Question: I'm responsible for maintaining the company API documentation. Our API is written ASP.NET. I recently switched to using Swashbuckle 5.6.0 which is working nicely.
The issue I've come accross is this:
We separate our data models into Post data and Get data, for example 'WebAccountGetData.cs' and 'WebAccountPostData.cs'. The Post data can be used when creating (POST) and updating (PUT).
Most, if not all, fields in the Post data classes are nullable, when an API method is called, the stored proc returns error messages describing what fields are missing/required. The API doesn't handle required fields.
Using nullable fields means Swashbuckle will not add a Required flag to the documentation. But we would like to show whether a field is required or not, based on the Http method used (Post/Put).

I'm aware that I can use the '[Required]' attribute from the System.ComponentModel.DataAnnotations namespace, but this will apply the Required flag to both the POST and PUT methods, which we do not want.
Idealy, I'd like to use a custom Attribute where I can specify whether a field is required in the Post or Put method.
'''
public class ApiRequiredAttribute : Attribute
{
public bool RequiredInPost
{
get;
set;
} = false;
public bool RequiredInPut
{
get;
set;
} = false;
}
'''
And then use it like so:
'''
[ApiRequired(RequiredInPost = true)]
public int? ApprovalStatusId
{
get;
set;
}
'''
Is there a way to use a custom 'IDocumentFilter', 'IOperationFilter' or 'ISchemaFilter' to apply changes (like toggling the required flag) to the schema properties of a model field? Or is it not possible in Swashbuckle to reference Attributes on a model?
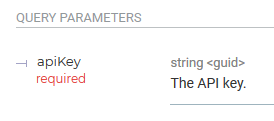
Answer: I've managed to find a solution!
I created an 'IOperationFilter' that creates new schemas for POST and PUT methods, based on properties with my custom 'ApiRequired' attribute (see original question).
'''
internal class ApplyRequiredAttributeFilter : IOperationFilter
{
public void Apply( Operation operation, SchemaRegistry schemaRegistry, ApiDescription apiDescription )
{
HttpParameterBinding[] parameterBindings = apiDescription.ActionDescriptor.ActionBinding.ParameterBindings;
foreach ( HttpParameterBinding binding in parameterBindings ) {
PropertyInfo[] properties = binding.Descriptor.ParameterType.GetProperties();
// If the type is not an object and has no properties, ignore it.
if ( properties.Length == 0 ) {
continue;
}
Parameter modelParamater = operation.parameters.Last();
if ( modelParamater == null ) {
continue;
}
string schemaPath = modelParamater.schema?.@ref;
string schemaName = schemaPath?.Split( '/' ).Last();
if ( schemaName == null ) {
continue;
}
Schema oldSchema = schemaRegistry.Definitions[ schemaName ];
// Copy the existing schema.
Schema newSchema = new Schema
{
description = oldSchema.description,
properties = new Dictionary<string, Schema>( oldSchema.properties ),
required = oldSchema.required != null ? new List<string>( oldSchema.required ) : new List<string>(),
@type = oldSchema.type,
vendorExtensions = new Dictionary<string, object>( oldSchema.vendorExtensions )
};
// Find model properties with the custom attribute.
foreach ( PropertyInfo property in properties ) {
ApiRequiredAttribute attribute = property.GetCustomAttribute<ApiRequiredAttribute>();
if ( attribute != null ) {
// If the model property is required in POST/PUT and current HTTP method is POST/PUT
// Add the property to the new schema's required flags.
if ( attribute.RequiredInPut && apiDescription.HttpMethod.Method.Equals( "PUT" ) ||
attribute.RequiredInPost && apiDescription.HttpMethod.Method.Equals( "POST" ) ) {
newSchema.required.Add( property.Name );
string newSchemaName = $"{schemaName}:{apiDescription.HttpMethod.Method}";
if ( !schemaRegistry.Definitions.ContainsKey( newSchemaName ) ) {
schemaRegistry.Definitions.Add( newSchemaName, newSchema );
}
// Change the current model schema reference to the new schema with the addition required flags.
modelParamater.schema.@ref = $"{schemaPath}:{apiDescription.HttpMethod.Method}";
}
}
}
}
}
}
'''
I then add the filter to my EnableSwagger call.
'''
GlobalConfiguration.Configuration
.EnableSwagger("docs/swagger/", c =>
{
// Other initialization code...
c.OperationFilter<ApplyRequiredAttributeFilter>();
});
'''
The attributes are used like so:
'''
[ApiRequired( RequiredInPost = true, RequiredInPut = true)]
public bool? Active
{
get;
set;
}
[ApiRequired( RequiredInPost = true )]
public string UserName
{
get;
set;
}
'''
Finally, on the docs, the required flags look like this. The POST method parameters are on the left while the PUT method paramaters are on the right:
<URL>
<URL>